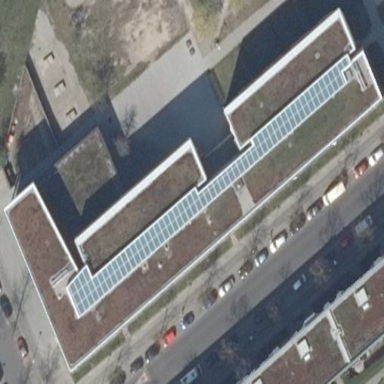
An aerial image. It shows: School building with flat roof.